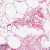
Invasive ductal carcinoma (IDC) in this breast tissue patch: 0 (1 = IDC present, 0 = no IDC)